Interaction volume radius: 5 \u00c5
Interaction volume height: 20 \u00c5
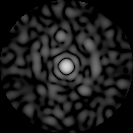
Disorder parameter: 0.8067